Question: I am triying to save my sms to a mysql database, I added the conector mysql jar to netbeans, and I added the smsserver.java and conf files, also I created a mysql database called sms but when I run the smsserver.java just print this:
'''
SMSLib: A Java API library for sending and receiving SMS via a GSM modem or other supported gateways.
This software is distributed under the terms of the Apache v2.0 License.
Web Site: http://smslib.org
SMSLib API version: 3.5.1
SMSServer version: 3.5.1
'''
how It can I make to work this file? I dont understand and I have read the docs but I still dont get it, can someone help me?? indeed I send messages and I can read messages, but with this I have troubles
My structure of files is like this:

help very apreciated
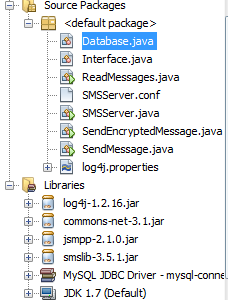
Answer: Q: Have you tried sending or receiving any SMS messages?
Q: Have you looked at the SMSLib Wiki?
<URL>